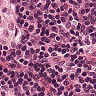
Metastatic tissue present: no